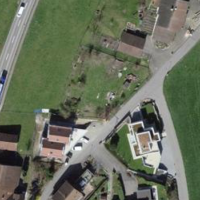
EUNIS habitat code: 55
Species observed at this site:
Grus grus